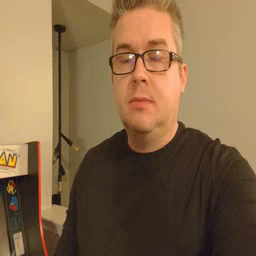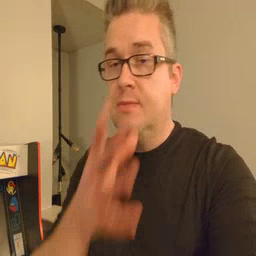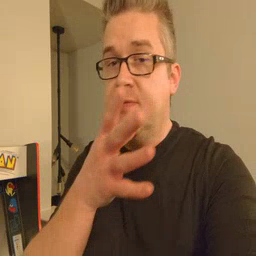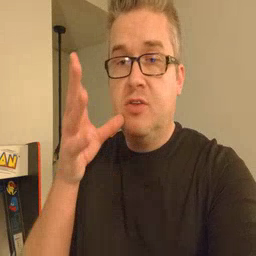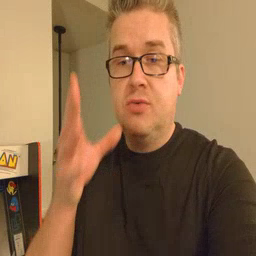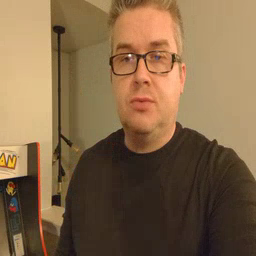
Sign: farm